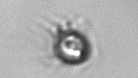
Label: Ciliophora